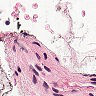
Metastatic tissue present: no